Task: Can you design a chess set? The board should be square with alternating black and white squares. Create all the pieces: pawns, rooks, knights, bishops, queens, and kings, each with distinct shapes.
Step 2320:
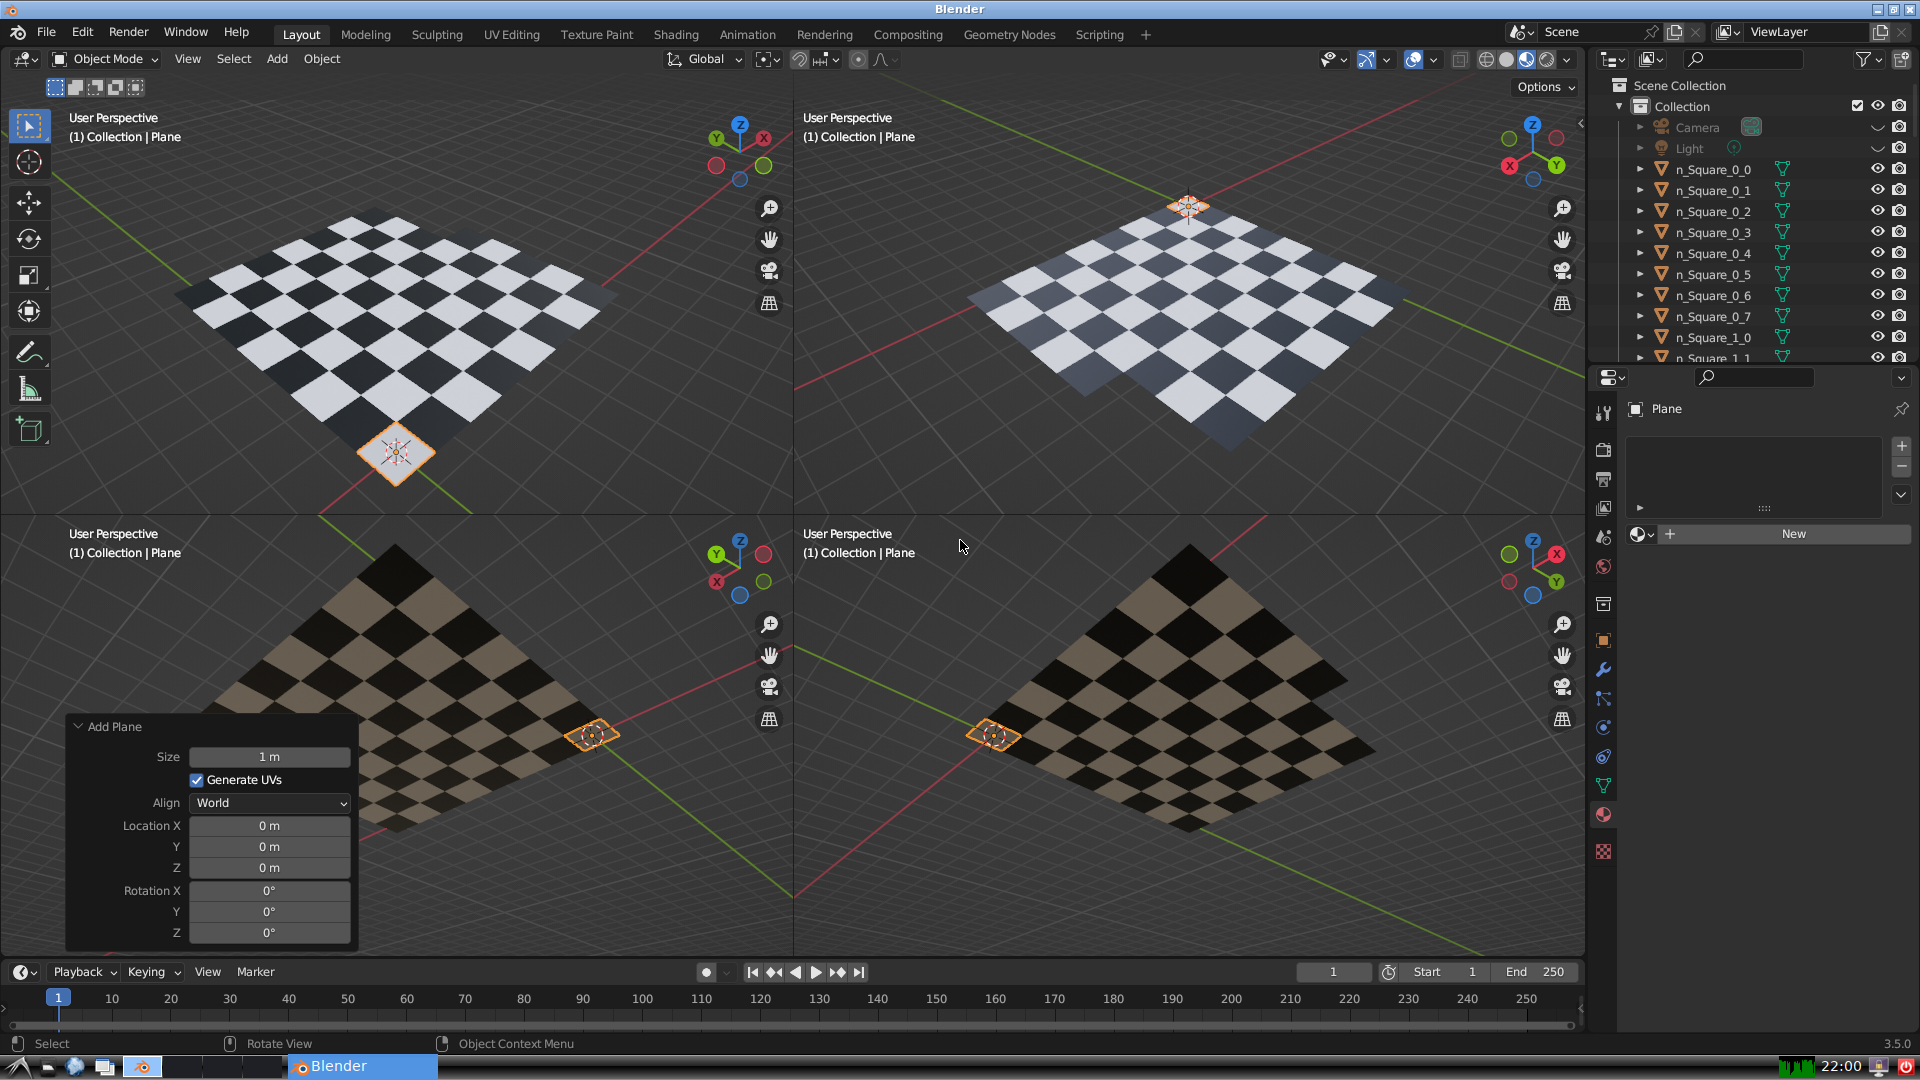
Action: {"key_press": ['Ctrl, Home']}